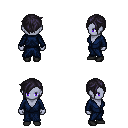
a pixel art fantasy rpg character, female body template, dark elf, purple skin, blue robe, white pants, raven pixie cut hairstyle, black shoes, four views (front, back, left, right), 2x2 character sprite sheet, small pixel art, hard edges, no anti-aliasing